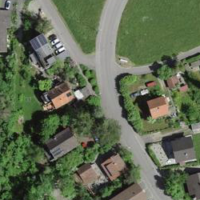
EUNIS habitat code: 55
Species observed at this site:
Veronica serpyllifolia